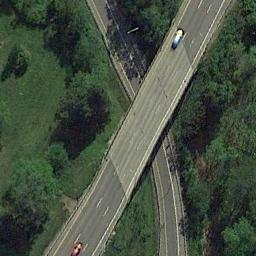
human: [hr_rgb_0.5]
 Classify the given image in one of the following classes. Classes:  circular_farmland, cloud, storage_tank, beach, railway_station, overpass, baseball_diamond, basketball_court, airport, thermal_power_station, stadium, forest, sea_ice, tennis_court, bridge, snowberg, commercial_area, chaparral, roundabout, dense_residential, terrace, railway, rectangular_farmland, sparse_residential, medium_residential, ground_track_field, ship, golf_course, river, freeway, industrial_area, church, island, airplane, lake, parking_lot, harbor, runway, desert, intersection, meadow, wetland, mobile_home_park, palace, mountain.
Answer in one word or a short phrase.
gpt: overpass